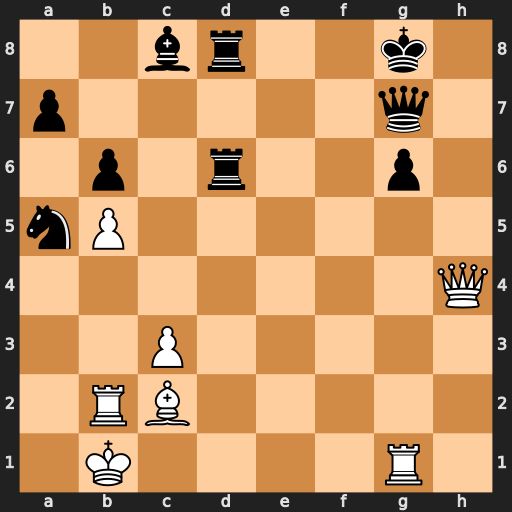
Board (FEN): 2br2k1/p5q1/1p1r2p1/nP6/7Q/2P5/1RB5/1K4R1
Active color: w
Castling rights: -
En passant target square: -
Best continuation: Rxg6 Rxg6 Qxd8+ Qf8 Qxf8+ Kxf8 Bxg6